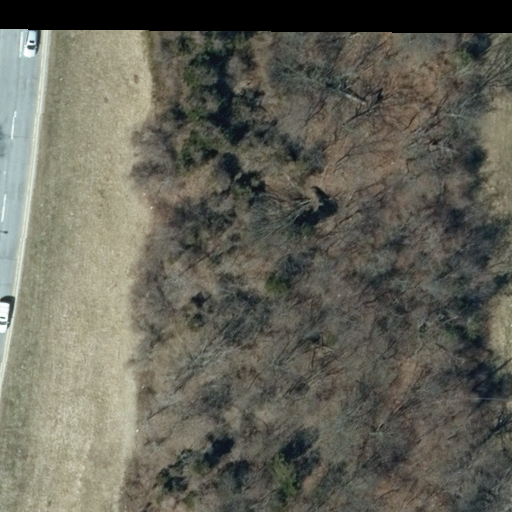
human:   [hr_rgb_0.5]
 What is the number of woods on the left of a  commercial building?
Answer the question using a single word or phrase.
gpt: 0

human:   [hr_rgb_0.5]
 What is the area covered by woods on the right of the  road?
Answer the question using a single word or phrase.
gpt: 6505m2

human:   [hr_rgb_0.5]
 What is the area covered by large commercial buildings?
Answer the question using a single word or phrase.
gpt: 0m2

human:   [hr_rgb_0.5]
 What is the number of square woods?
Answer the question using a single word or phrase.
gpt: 0

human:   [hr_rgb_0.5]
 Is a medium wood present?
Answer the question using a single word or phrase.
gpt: no

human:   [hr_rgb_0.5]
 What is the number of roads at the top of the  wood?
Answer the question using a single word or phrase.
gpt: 1

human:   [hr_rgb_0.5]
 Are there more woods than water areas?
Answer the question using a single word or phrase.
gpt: yes

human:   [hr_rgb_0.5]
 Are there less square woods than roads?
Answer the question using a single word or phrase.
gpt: yes

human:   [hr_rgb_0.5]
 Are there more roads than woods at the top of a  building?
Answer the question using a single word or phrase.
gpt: yes

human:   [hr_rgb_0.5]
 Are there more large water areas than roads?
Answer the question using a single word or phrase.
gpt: no

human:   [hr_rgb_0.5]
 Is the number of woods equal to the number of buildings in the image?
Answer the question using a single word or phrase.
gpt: no

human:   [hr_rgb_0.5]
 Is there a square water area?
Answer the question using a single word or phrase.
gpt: no

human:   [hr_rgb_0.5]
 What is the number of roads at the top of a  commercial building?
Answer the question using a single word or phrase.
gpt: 0

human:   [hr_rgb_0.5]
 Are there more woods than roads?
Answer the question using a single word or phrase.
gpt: no

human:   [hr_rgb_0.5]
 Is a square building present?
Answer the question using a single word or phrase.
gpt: no

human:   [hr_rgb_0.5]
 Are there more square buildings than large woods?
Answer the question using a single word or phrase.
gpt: no

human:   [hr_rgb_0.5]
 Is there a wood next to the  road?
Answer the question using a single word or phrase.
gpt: yes

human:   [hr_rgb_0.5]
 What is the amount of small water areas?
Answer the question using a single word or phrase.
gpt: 0

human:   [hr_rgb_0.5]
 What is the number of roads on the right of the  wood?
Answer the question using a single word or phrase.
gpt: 0

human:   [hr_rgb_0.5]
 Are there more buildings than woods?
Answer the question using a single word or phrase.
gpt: no

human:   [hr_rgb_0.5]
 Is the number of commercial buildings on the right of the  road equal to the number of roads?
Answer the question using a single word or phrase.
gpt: no

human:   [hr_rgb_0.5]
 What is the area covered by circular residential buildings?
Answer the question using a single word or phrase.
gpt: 0m2

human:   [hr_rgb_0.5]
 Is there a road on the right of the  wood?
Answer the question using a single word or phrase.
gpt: no

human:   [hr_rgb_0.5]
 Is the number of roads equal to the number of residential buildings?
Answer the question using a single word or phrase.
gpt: no

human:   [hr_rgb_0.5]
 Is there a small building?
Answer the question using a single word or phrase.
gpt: no

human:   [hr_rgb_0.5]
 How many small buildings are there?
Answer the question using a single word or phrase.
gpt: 0

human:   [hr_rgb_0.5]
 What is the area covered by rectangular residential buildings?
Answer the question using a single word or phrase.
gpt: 0m2

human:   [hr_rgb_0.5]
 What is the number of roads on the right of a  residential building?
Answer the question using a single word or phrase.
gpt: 0

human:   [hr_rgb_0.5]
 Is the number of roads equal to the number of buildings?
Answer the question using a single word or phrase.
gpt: no

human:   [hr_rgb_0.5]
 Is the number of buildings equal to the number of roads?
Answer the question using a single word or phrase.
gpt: no

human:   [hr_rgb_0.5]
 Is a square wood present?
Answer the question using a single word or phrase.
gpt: no

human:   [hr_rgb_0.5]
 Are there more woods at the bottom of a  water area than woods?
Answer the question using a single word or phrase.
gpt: no

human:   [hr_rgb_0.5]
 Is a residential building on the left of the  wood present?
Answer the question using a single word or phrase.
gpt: no

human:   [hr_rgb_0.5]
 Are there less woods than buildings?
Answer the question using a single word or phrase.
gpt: no

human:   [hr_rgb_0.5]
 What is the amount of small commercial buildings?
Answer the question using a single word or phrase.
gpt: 0

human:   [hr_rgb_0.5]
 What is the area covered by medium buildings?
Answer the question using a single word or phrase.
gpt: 0m2